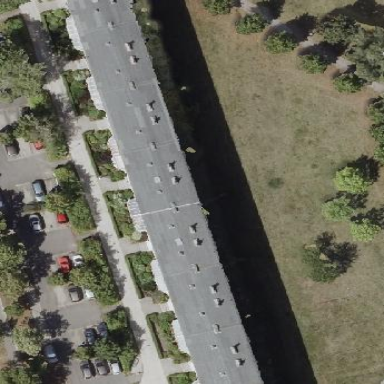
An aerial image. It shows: Apartment building with flat roof.